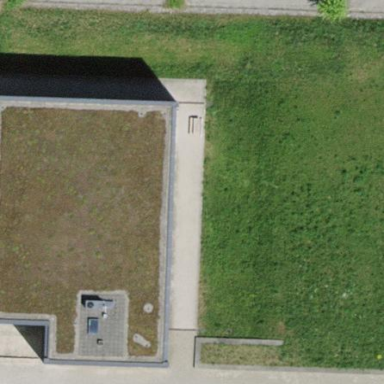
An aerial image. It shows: Flat-roofed commercial building.